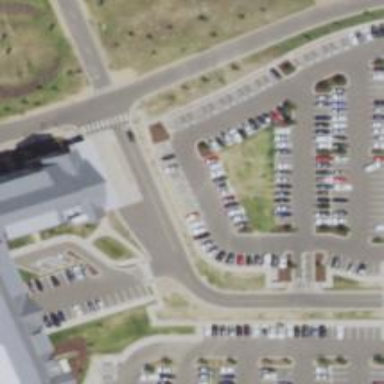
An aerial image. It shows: Parking space.